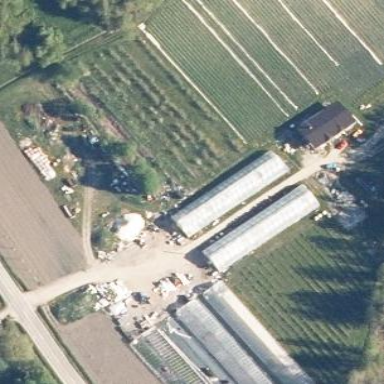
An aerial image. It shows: Greenhouse used for horticulture.